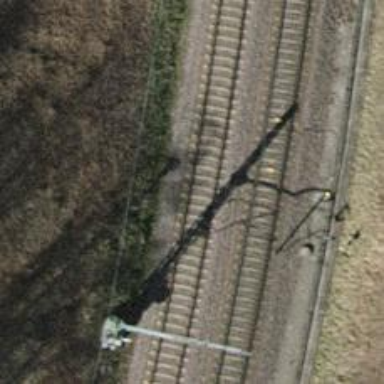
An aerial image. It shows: Railway signal.